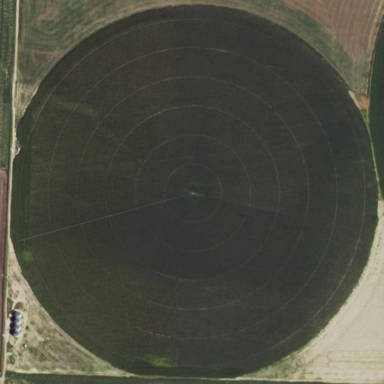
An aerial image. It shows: Farmland with center pivot irrigation system.